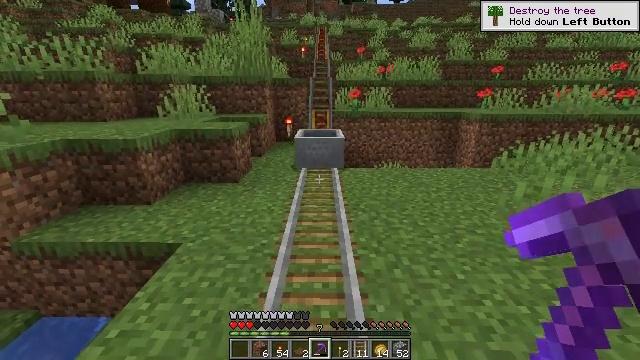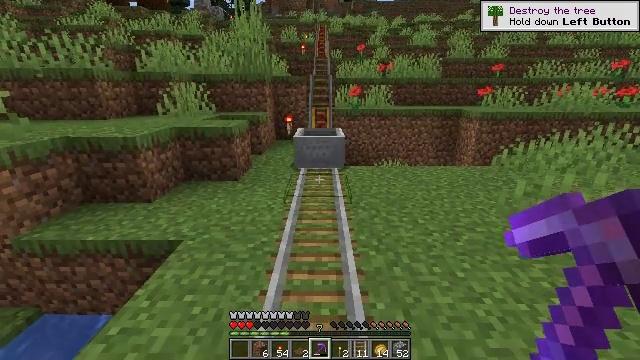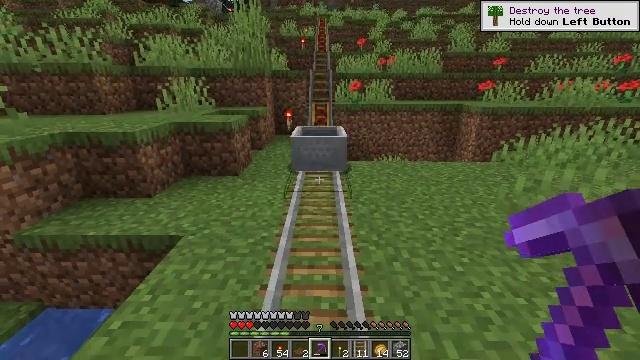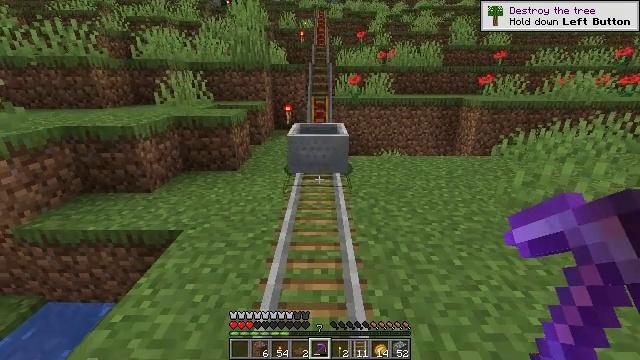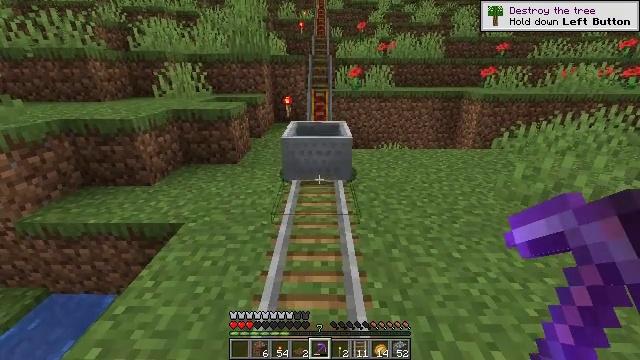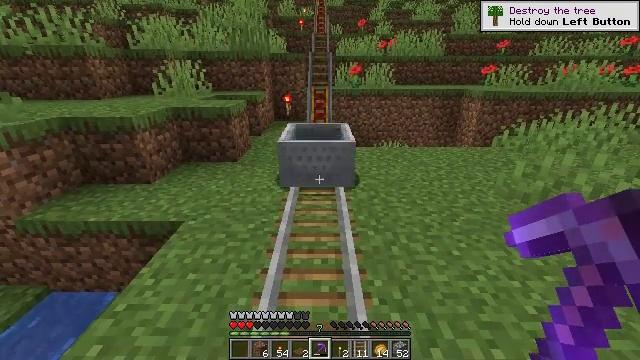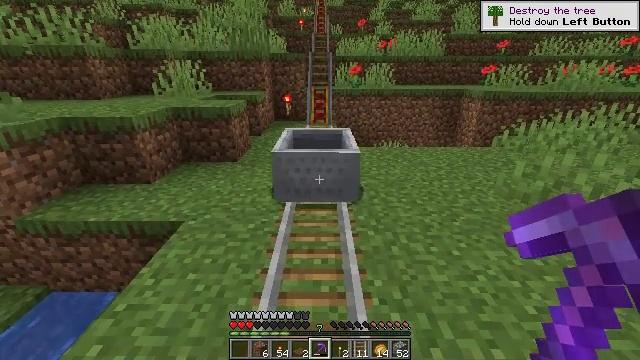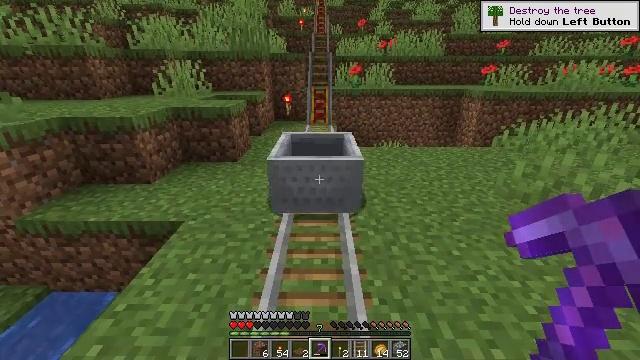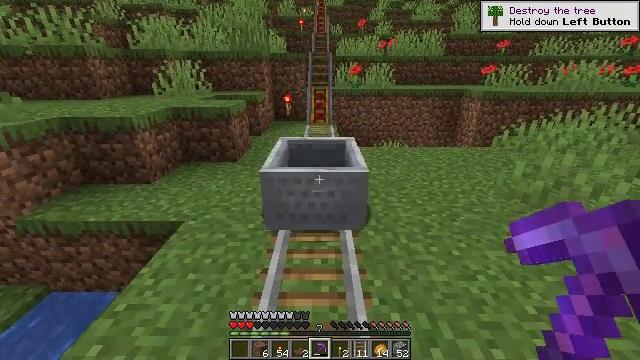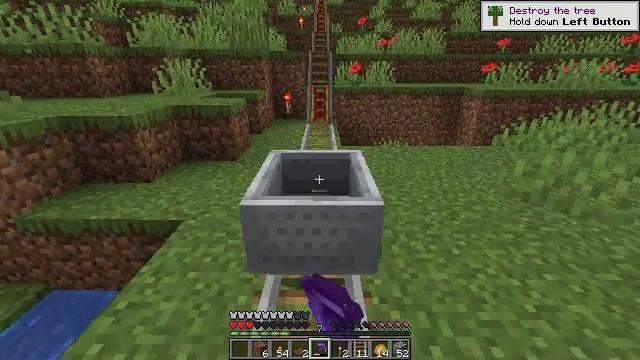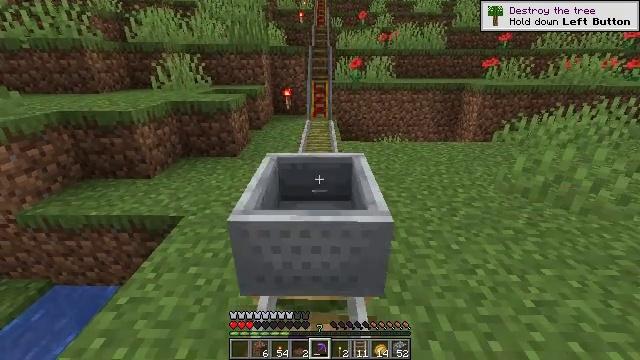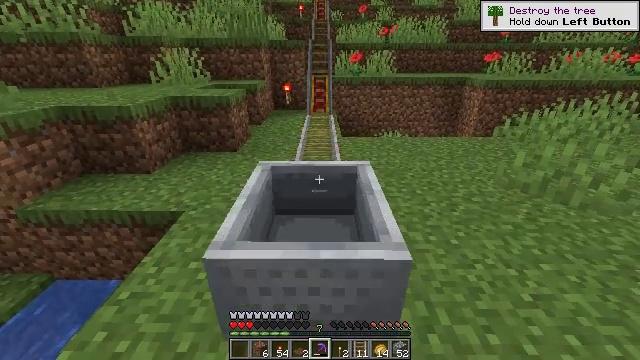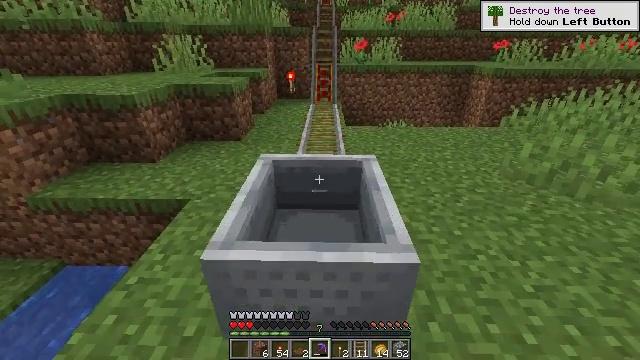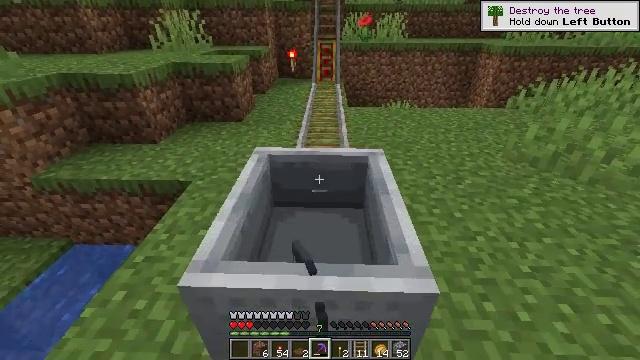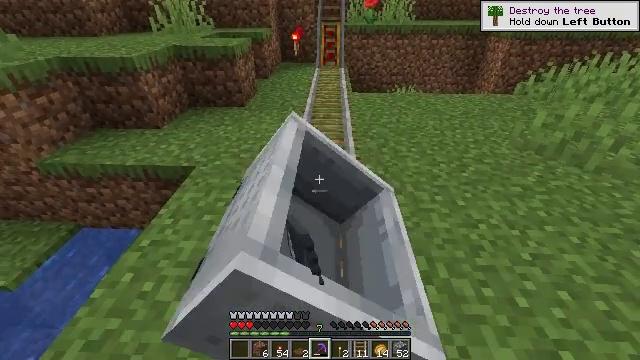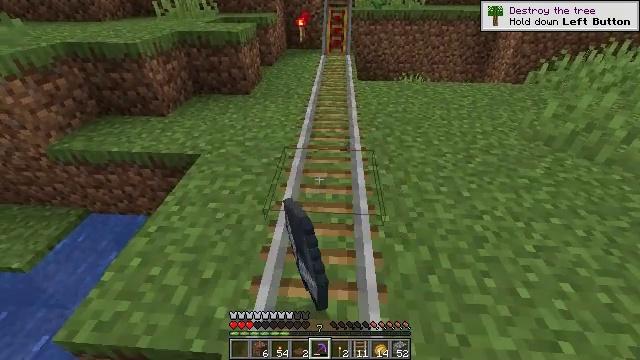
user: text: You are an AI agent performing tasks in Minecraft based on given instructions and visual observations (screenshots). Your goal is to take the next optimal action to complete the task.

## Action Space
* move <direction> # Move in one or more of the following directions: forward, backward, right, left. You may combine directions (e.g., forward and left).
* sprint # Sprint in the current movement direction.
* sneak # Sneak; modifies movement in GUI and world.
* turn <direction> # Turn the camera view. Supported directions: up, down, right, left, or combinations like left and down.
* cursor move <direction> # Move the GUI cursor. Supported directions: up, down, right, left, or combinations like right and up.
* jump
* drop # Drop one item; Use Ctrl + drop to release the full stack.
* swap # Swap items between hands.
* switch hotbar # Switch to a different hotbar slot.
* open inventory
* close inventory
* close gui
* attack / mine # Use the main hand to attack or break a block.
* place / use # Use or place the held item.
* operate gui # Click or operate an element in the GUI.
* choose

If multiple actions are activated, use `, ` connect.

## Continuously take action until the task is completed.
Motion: motion action
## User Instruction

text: Mine the torch on the wall.
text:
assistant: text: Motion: no_op
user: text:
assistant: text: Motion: turn down
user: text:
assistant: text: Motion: turn down
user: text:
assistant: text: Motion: turn down
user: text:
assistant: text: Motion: no_op
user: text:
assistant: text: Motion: no_op
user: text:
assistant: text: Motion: no_op
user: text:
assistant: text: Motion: attack / mine
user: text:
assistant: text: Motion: attack / mine
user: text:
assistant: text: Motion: no_op
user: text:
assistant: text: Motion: turn down, attack / mine
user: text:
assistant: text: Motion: turn down, attack / mine
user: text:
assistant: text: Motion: turn down, attack / mine
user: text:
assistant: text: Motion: turn down, attack / mine
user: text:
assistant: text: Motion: turn left and down, attack / mine
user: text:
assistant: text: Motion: turn left and down, attack / mine
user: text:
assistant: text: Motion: turn down
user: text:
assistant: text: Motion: turn down
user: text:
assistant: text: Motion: no_op
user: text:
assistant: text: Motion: no_op
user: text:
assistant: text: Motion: no_op
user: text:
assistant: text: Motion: no_op
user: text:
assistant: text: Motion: no_op
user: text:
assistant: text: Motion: no_op
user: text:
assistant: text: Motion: move forward
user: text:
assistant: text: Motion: move forward
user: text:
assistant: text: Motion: move forward, turn up
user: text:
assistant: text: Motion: move forward, turn up
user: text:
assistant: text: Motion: move forward, turn right and up
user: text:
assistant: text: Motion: move forward, turn right and up